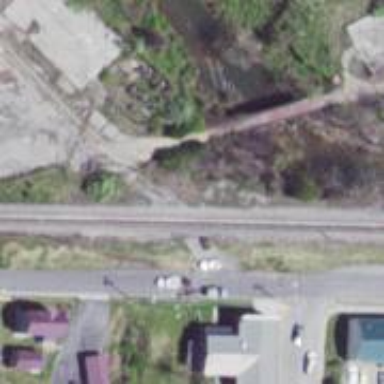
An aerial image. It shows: Railway siding with rails.